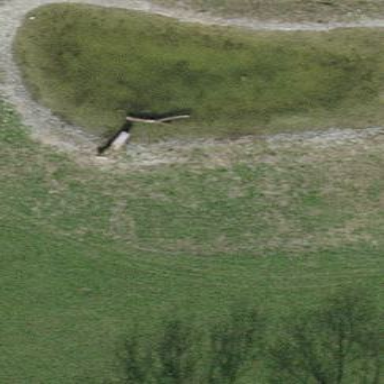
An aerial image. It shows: Pond surrounded by natural water.